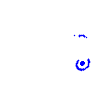
Particle: electron